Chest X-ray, AP view. Patient: 66 years old, sex M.
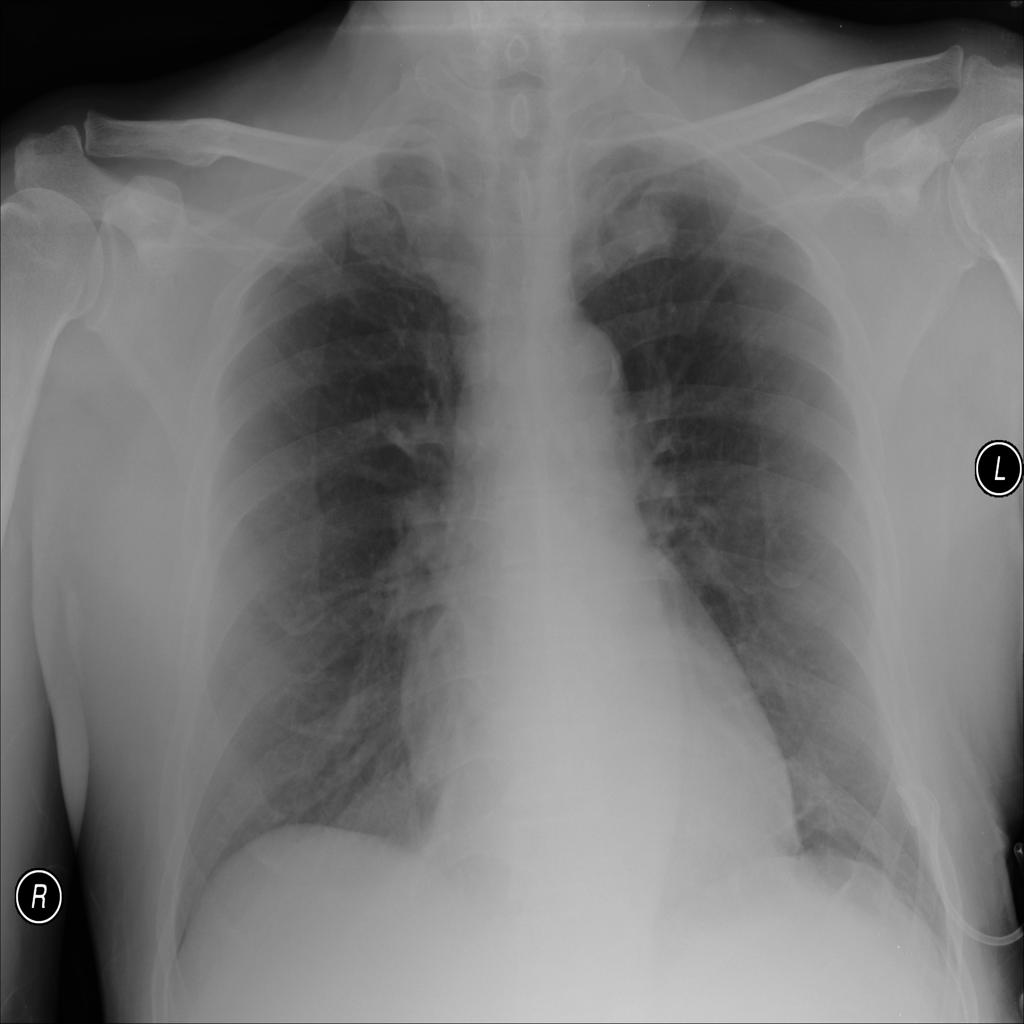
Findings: No Finding